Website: bh-photo
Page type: cart
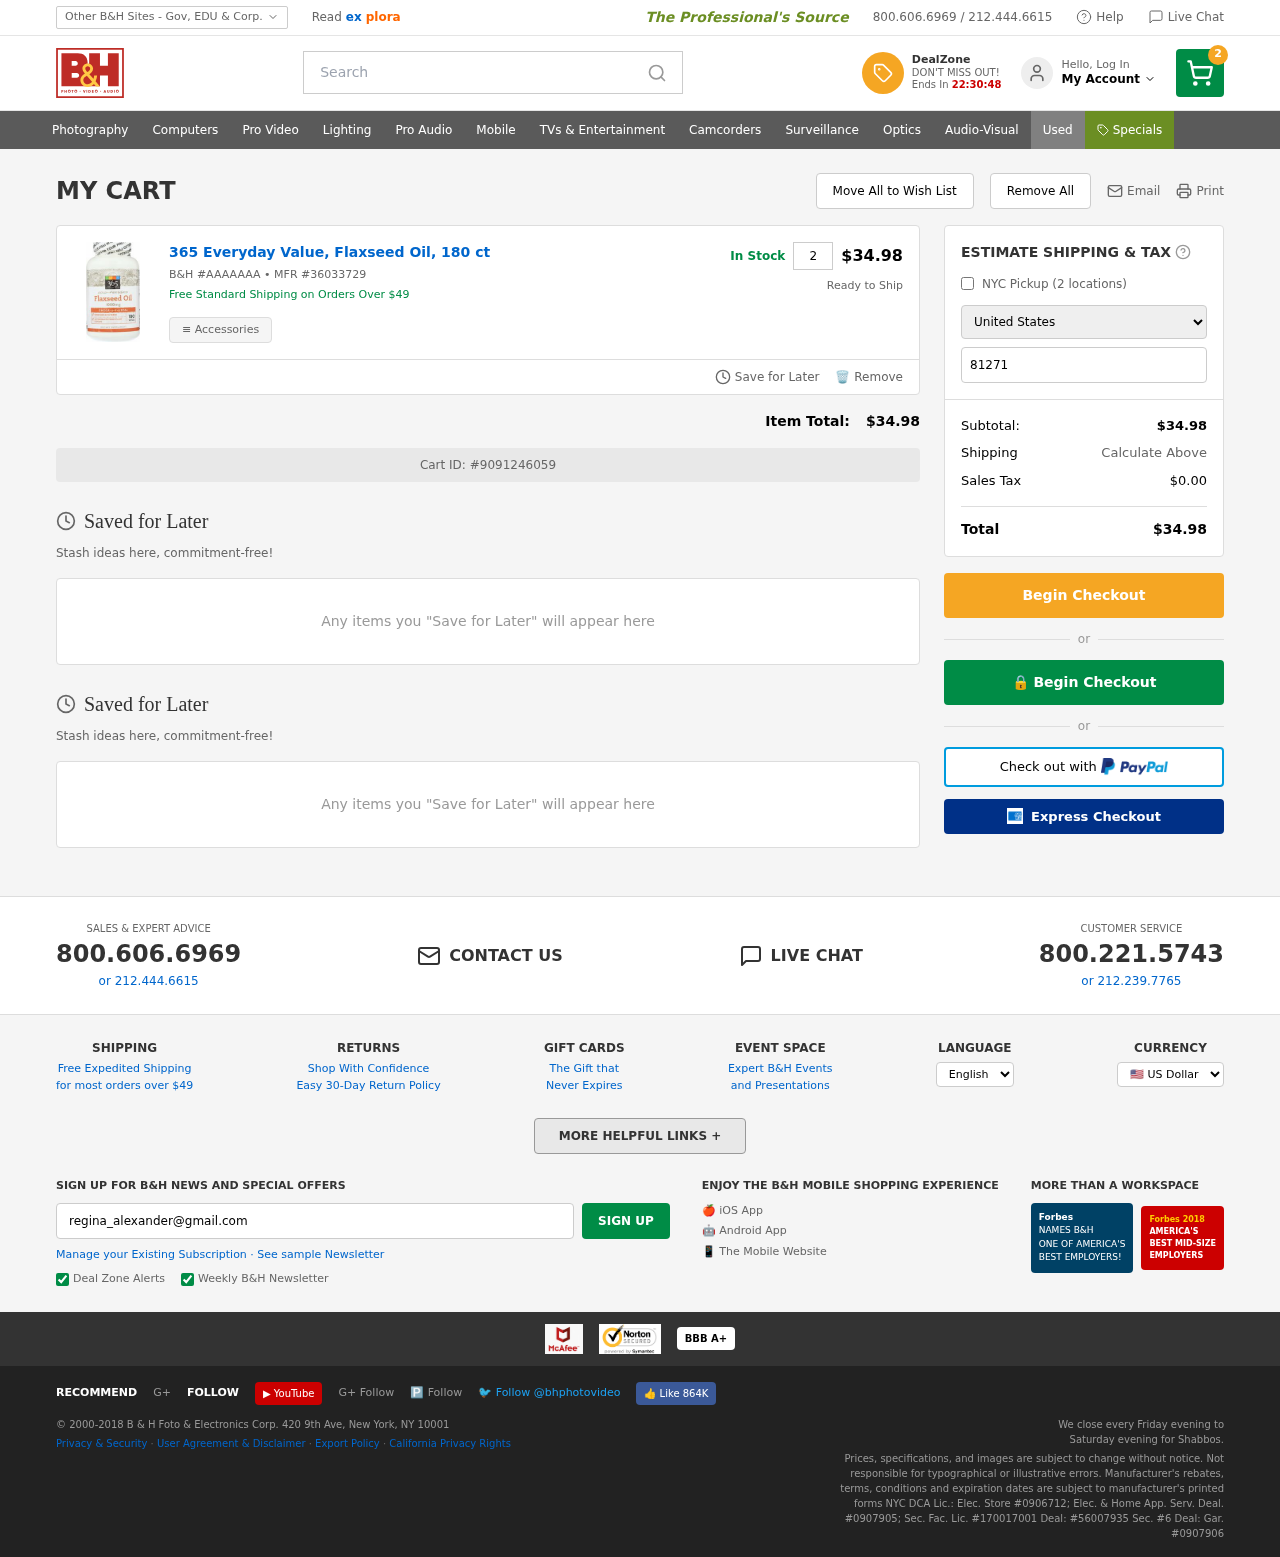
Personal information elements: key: PII_COUNTRY
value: United States
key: PII_EMAIL
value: regina_alexander@gmail.com
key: PII_POSTCODE
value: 81271
Product elements: key: PRODUCT1_NAME
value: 365 Everyday Value, Flaxseed Oil, 180 ct
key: PRODUCT1_QUANTITY
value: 2
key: PRODUCT1_SKU
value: AAAAAAA
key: PRODUCT1_MFR
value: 36033729
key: PRODUCT1_SUBTOTAL
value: $34.98
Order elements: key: ORDER_NUM_ITEMS
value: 2
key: ORDER_SUBTOTAL
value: $34.98
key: ORDER_ID
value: #9091246059
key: ORDER_TAX
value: $0.00
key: ORDER_TOTAL
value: $34.98
Search elements: key: HEADER_SEARCH
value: Search